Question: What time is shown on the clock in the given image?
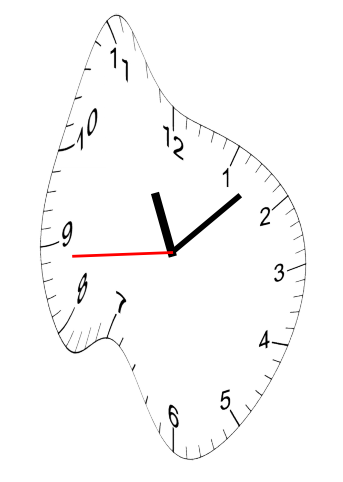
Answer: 11:07:44